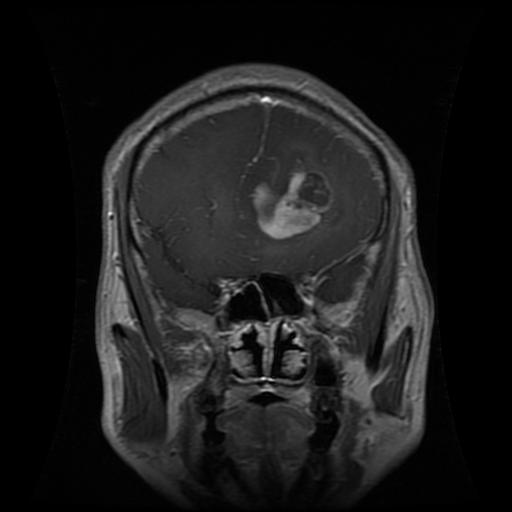
Label: glioma